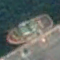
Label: Towing_vessel